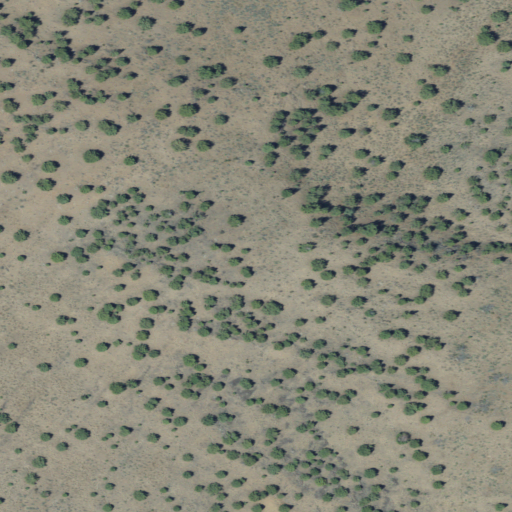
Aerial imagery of mountain in Oregon named Palomino Buttes containing only shrub